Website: crate-barrel
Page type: account-selection
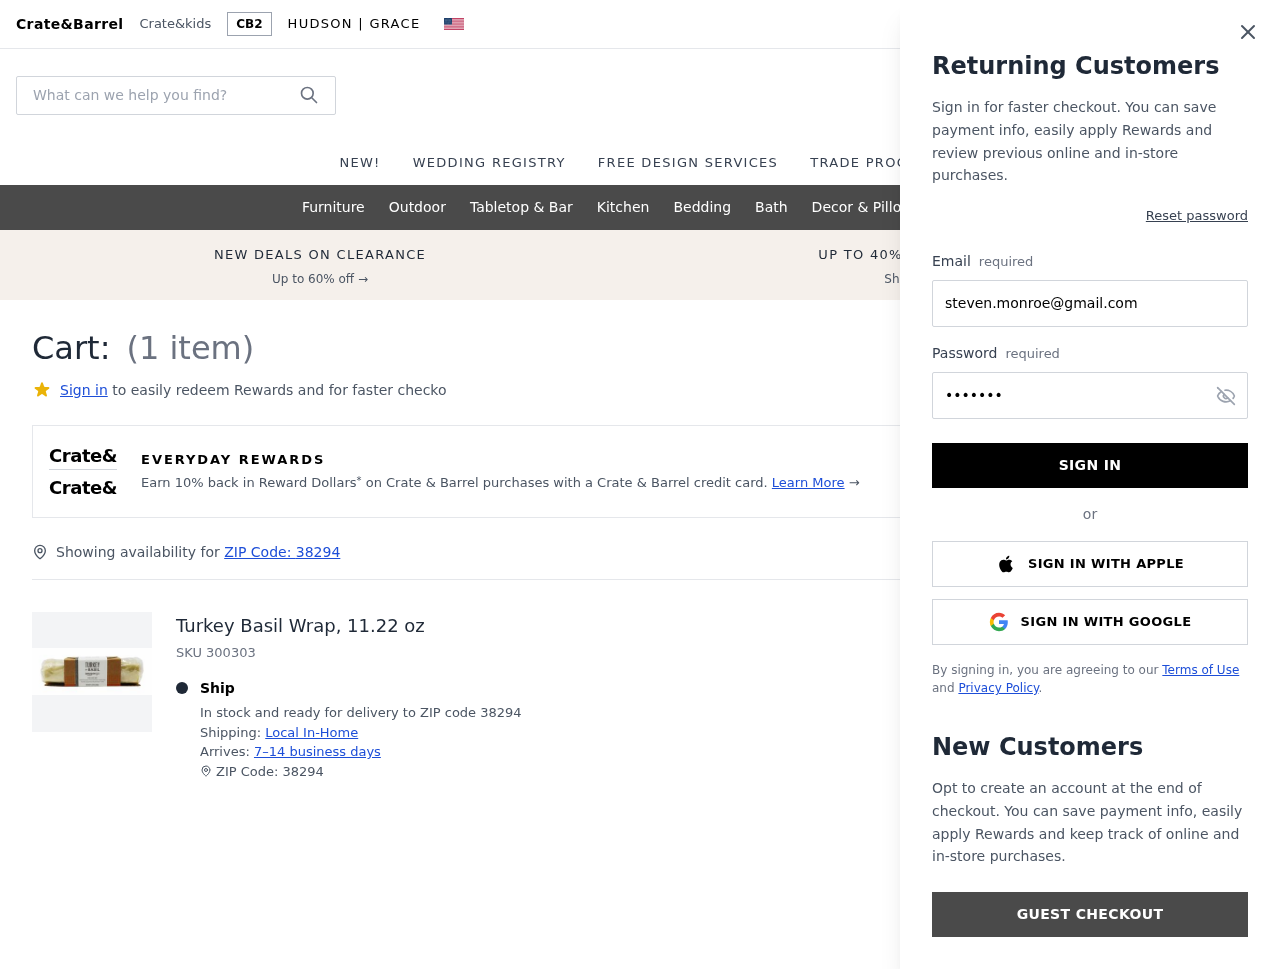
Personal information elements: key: PII_EMAIL
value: steven.monroe@gmail.com
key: PII_POSTCODE
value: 38294
Product elements: key: PRODUCT1_NAME
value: Turkey Basil Wrap, 11.22 oz
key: PRODUCT1_QUANTITY
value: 1
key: PRODUCT1_SKU
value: SKU 300303
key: PRODUCT1_ORIGINAL_PRICE
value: $8.74
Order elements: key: ORDER_NUM_ITEMS
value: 1
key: ORDER_SUBTOTAL
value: $6.99
Search elements: key: HEADER_SEARCH
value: What can we help you find?